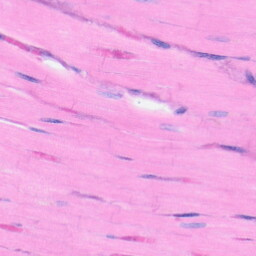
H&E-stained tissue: Heart